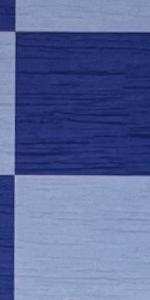
Label: Empty